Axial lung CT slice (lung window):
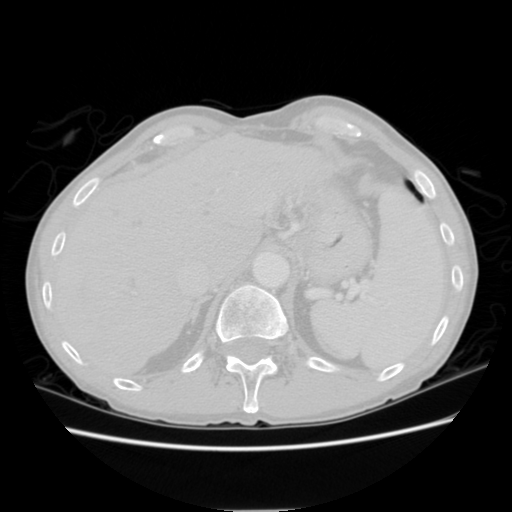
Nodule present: no